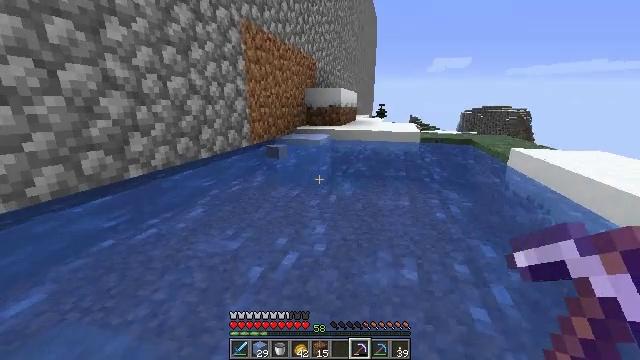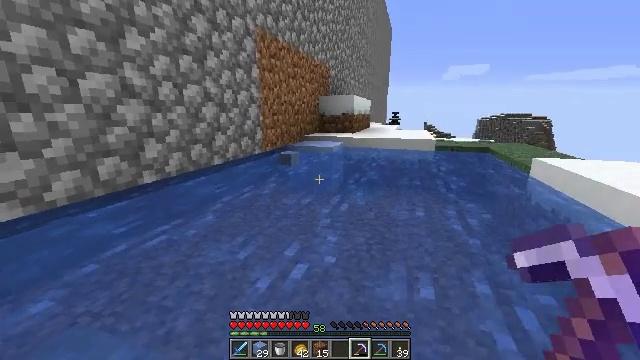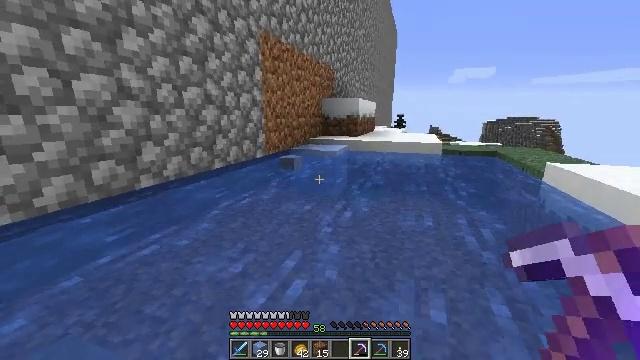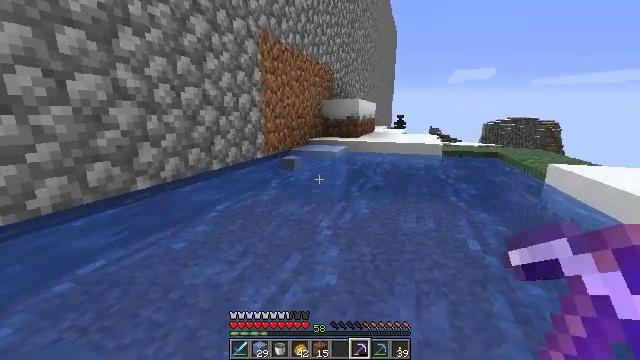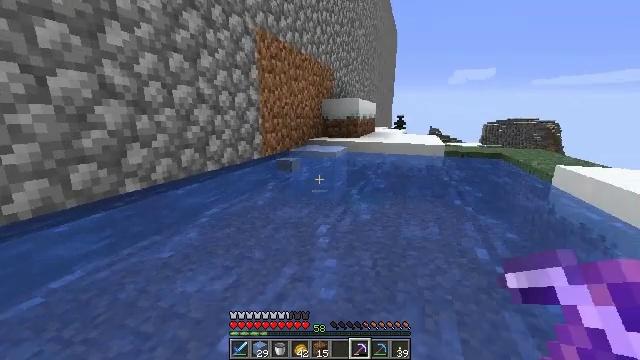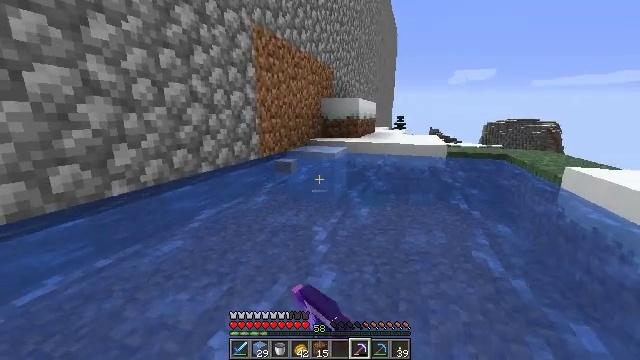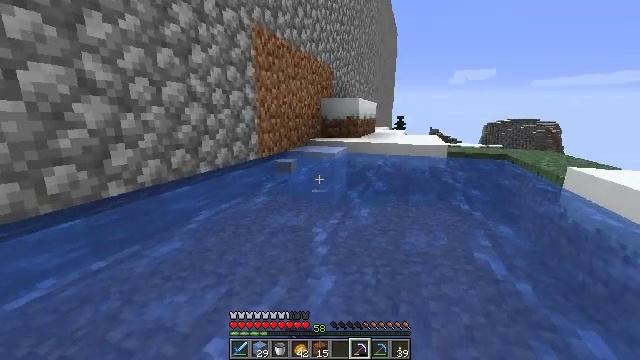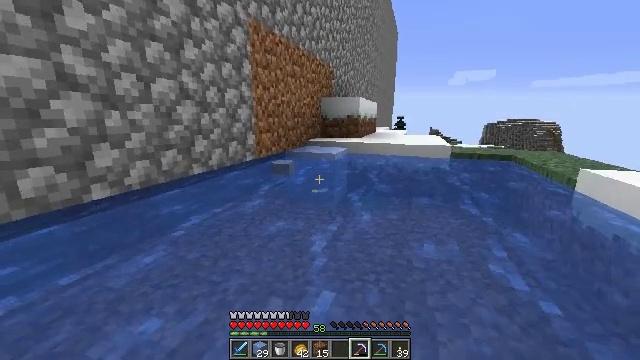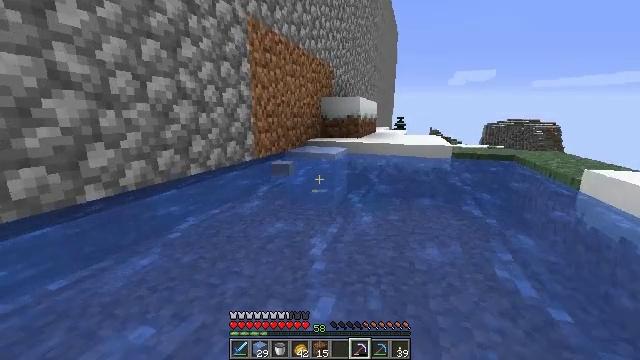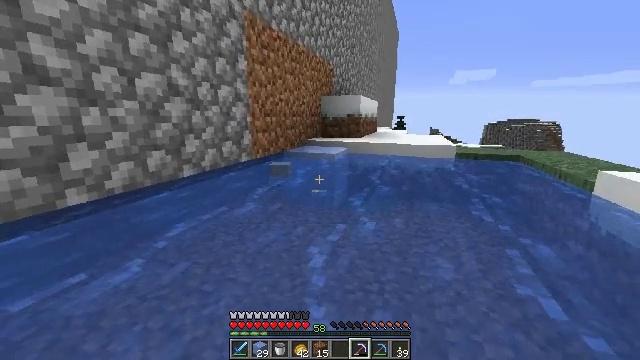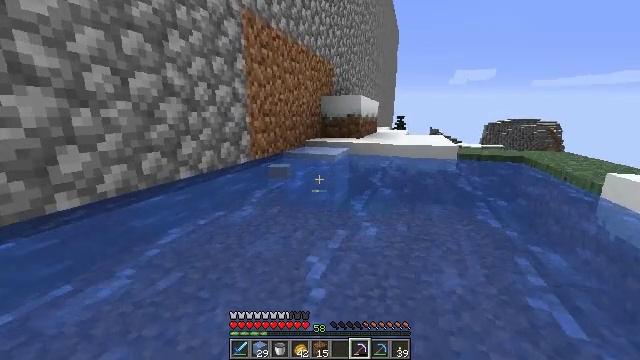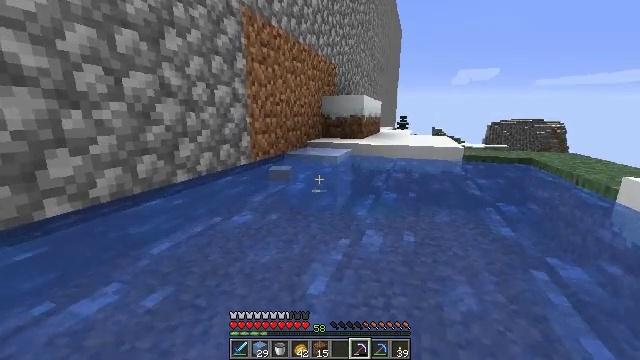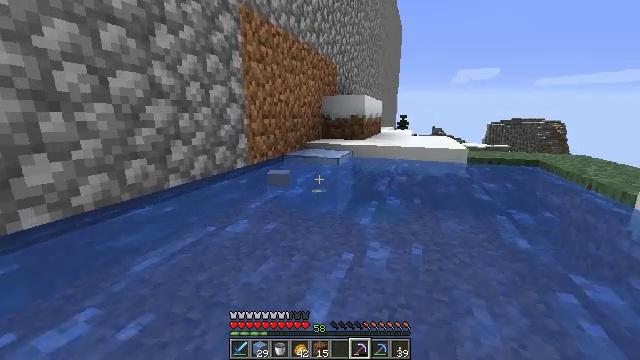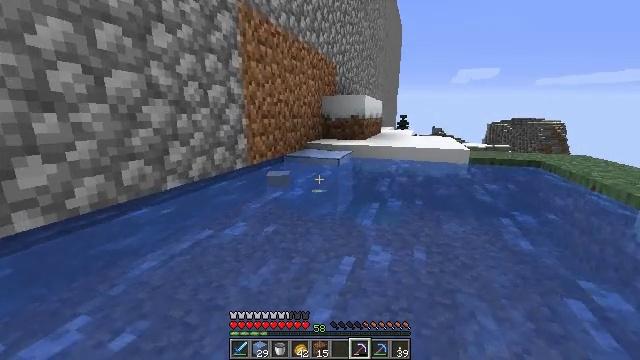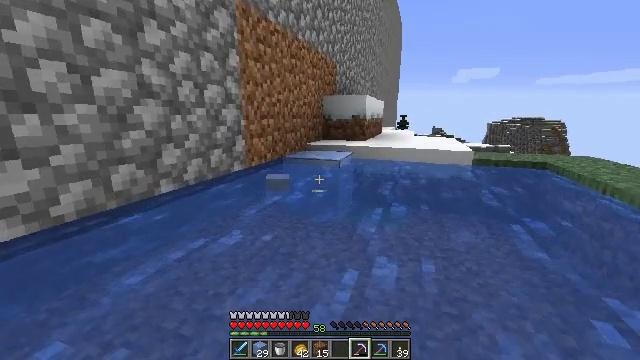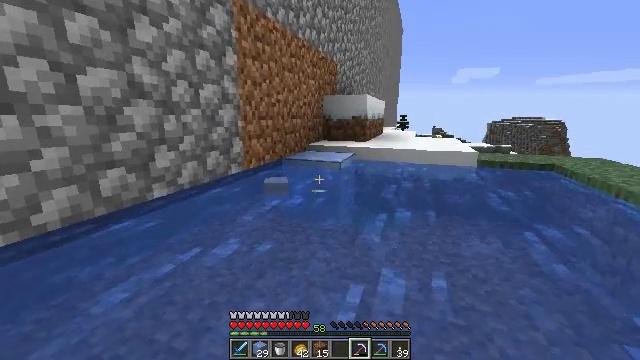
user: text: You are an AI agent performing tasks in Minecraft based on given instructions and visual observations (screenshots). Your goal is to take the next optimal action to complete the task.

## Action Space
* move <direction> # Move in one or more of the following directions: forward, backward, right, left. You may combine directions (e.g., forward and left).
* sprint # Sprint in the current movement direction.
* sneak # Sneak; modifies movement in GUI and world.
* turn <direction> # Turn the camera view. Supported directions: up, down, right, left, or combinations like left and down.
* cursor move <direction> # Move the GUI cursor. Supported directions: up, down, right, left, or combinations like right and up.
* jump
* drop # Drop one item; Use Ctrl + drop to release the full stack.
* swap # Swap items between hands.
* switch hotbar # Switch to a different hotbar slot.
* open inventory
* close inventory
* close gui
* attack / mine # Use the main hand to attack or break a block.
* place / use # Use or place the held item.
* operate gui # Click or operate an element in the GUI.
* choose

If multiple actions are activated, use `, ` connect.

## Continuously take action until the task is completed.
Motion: motion action
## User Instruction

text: Gather ice for building or crafting.
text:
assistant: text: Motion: move forward, turn left and up
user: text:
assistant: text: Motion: move forward, turn left
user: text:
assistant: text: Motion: move forward
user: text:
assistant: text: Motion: move forward, attack / mine
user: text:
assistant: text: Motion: move forward, attack / mine
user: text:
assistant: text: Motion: move forward
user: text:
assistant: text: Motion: move forward
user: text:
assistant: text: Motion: move forward
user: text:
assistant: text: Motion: move forward
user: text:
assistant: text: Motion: move forward
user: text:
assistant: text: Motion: move forward
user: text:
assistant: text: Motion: move forward
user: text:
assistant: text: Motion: move forward
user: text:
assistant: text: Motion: move forward
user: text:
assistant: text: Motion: move forward
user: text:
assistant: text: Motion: move forward, attack / mine
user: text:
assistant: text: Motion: move forward, attack / mine
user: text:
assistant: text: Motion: move forward
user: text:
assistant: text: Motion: move forward
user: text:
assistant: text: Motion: move forward, turn left and down
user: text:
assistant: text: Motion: no_op